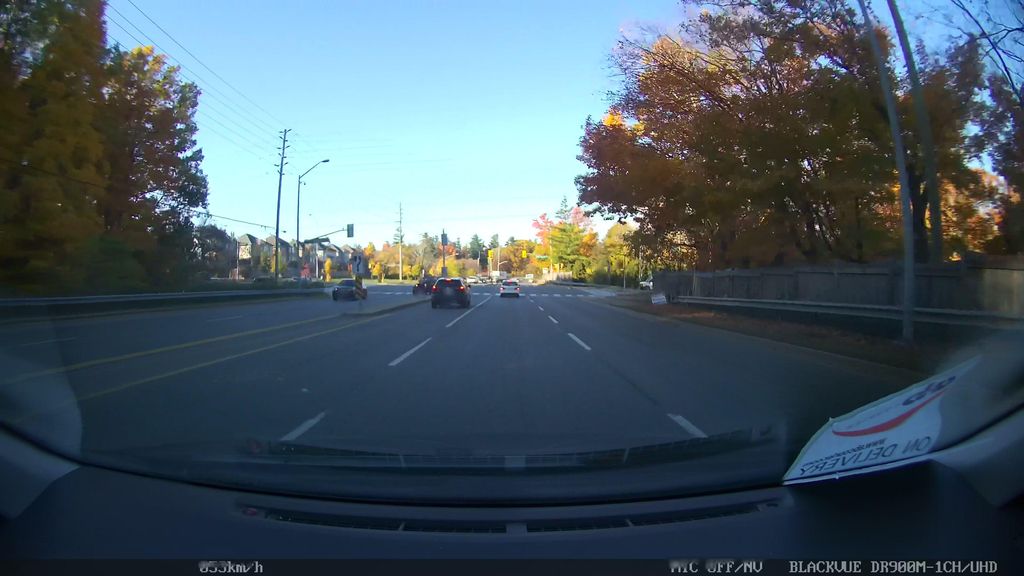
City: toronto